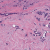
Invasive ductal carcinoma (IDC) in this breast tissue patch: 1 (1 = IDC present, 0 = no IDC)